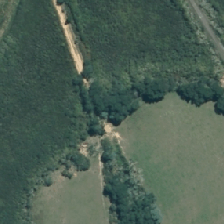
Land cover: herbaceous_freshwater_vege